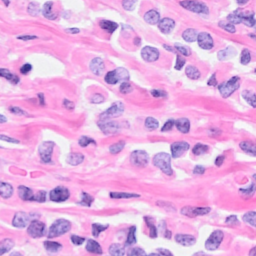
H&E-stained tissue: Breast